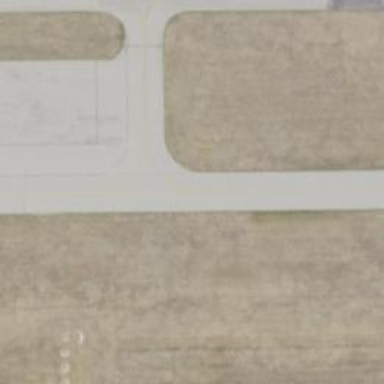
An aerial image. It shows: Image of taxiway at airport.